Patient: sex F, age 83
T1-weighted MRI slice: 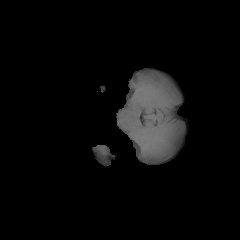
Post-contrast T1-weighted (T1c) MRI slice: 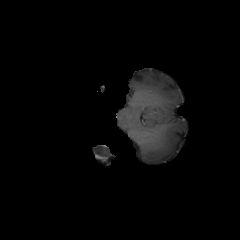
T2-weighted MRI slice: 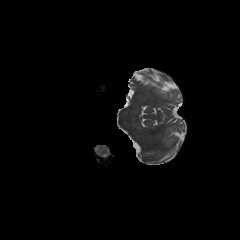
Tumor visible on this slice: no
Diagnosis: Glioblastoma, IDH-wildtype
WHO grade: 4